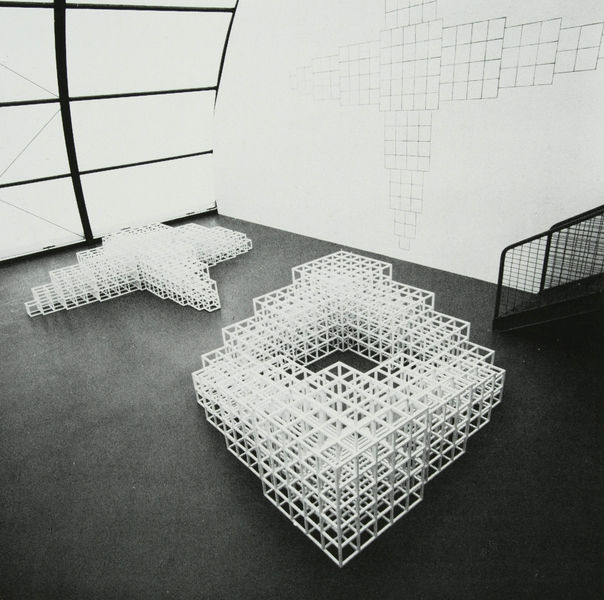
Titel: Installation Österreichisches Institut für Visuelle Gestaltung, Linz
Künstler: Sol Lewitt
Schlagwörter: weiß, fenster, schwarz, zeichnung, wand, gitter, boden, skulptur, treppe, metall, gestell, plastik, foto, berlin, gerüst, kreuz, würfel, treppengeländer, museum, sol, objekt, geometrie, lewitt, quadrat, installation, mathematik, wandzeichnung, bodenskulptur